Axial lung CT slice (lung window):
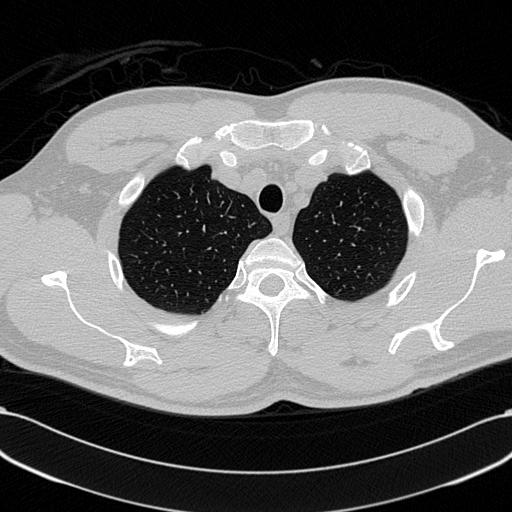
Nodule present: no